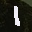
Label: 1